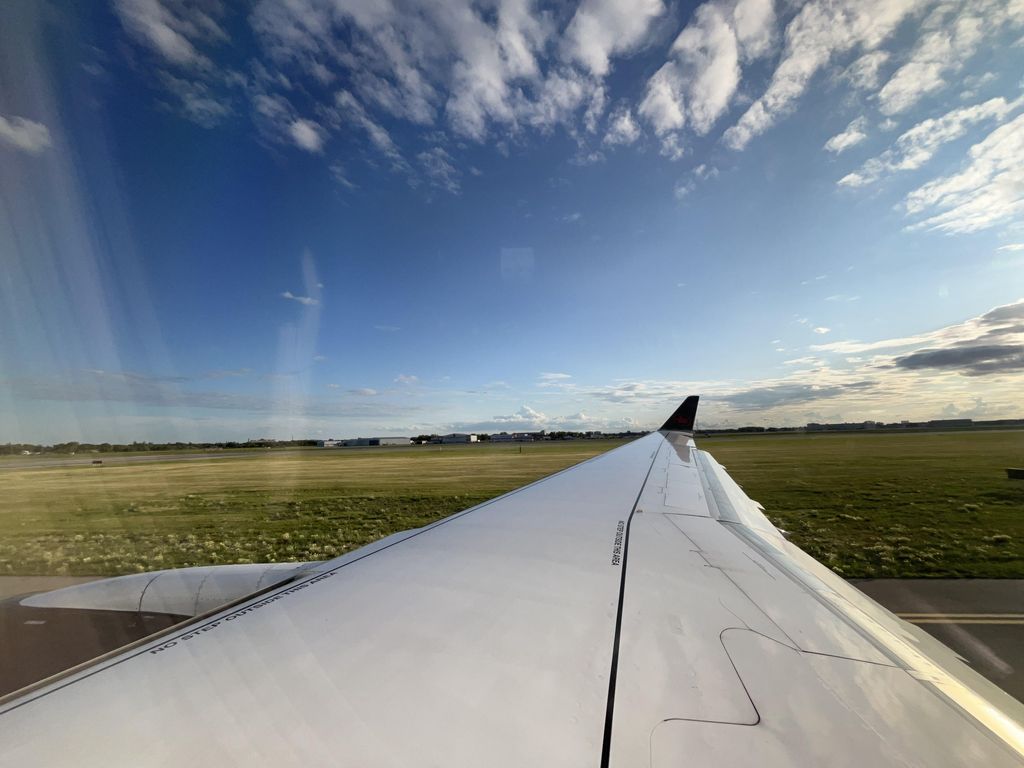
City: winnipeg